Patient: sex M, age 55
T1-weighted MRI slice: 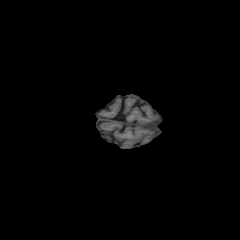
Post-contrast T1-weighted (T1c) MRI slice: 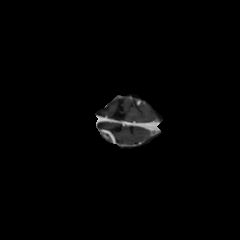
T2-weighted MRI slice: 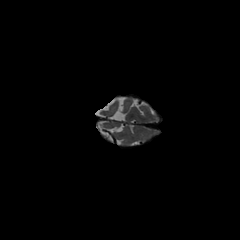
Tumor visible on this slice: no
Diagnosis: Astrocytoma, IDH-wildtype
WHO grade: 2